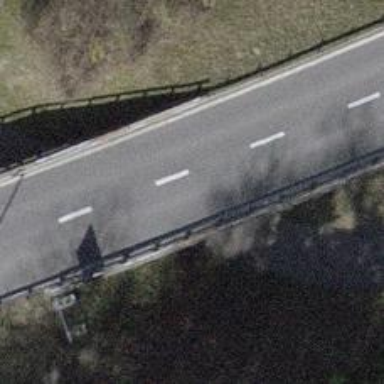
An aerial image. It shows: Asphalt surface bridge on motorway link.